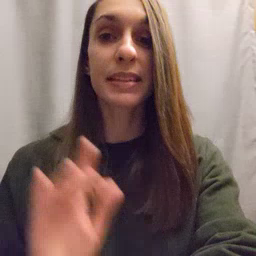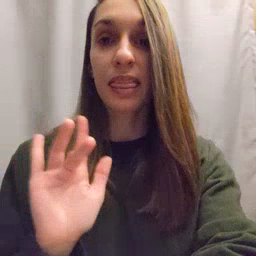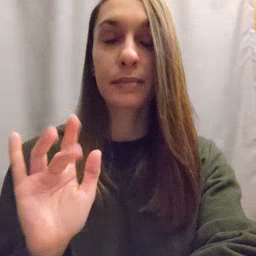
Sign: sticky